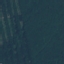
Land use / land cover class: Forest